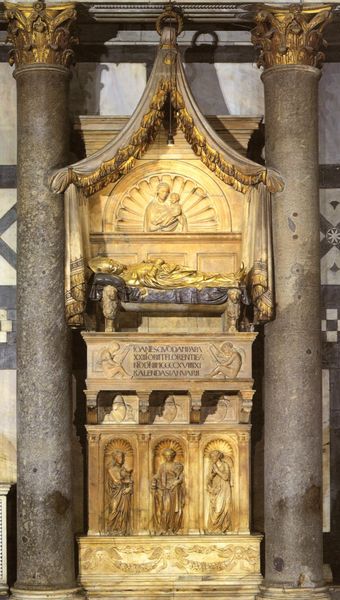
Titel: Grabmal des Gegenpapstes Johannes XXIII
Künstler: Baldasare Coscia
Standort: Florenz, Baptisterium (EU - I - Toskana)
Schlagwörter: gelb, marmor, säule, säulen, muster, wand, architektur, stein, tod, tot, toter, vorhang, kirche, gold, engel, skulptur, schrift, liegen, venedig, giebel, figuren, bischof, papst, sitzende, spitz, inschrift, lesen, verzierung, bildhauerei, foto, altar, kapitelle, kapitell, heiligenschein, sarg, sandstein, christus, grab, jesus, klerus, baldachin, mitra, tiara, heilige, maria, korinthisch, mutter gottes, fotographie, liegt, römisch, grabmal, mamor, weihnachten, gottesmutter, arkanthus, nischen, jesuskind, sarkophag, epitaph, römische zahl, unsere liebe frau, heilige maria, sarkopharg, sitzuen, gottesgebärerin, maria von nazaret, weiterhin